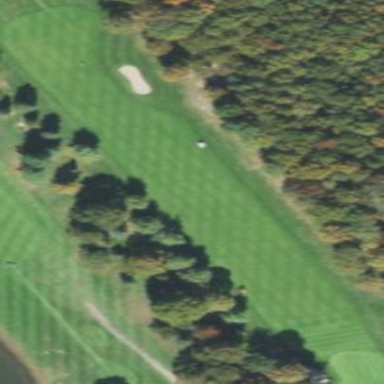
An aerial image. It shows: Golf fairway surrounded by grass.